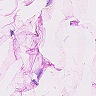
Metastatic tissue present: no